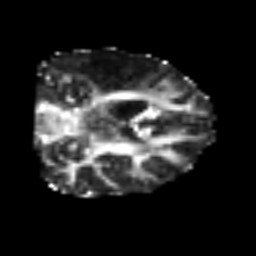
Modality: FA
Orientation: coronal
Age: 54
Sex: male
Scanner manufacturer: siemens
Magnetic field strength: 3 T
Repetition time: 6.1 s
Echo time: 0.101 s